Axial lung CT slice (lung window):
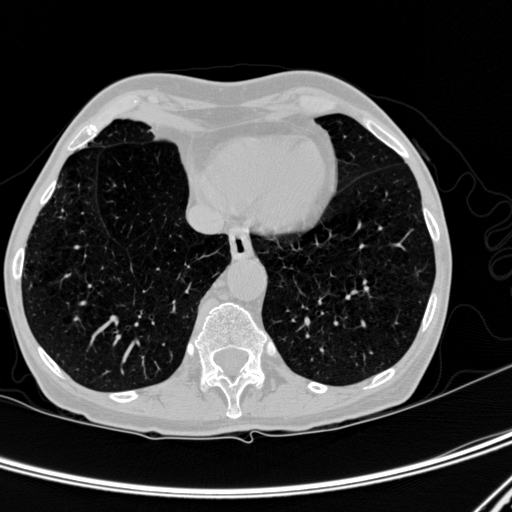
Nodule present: no